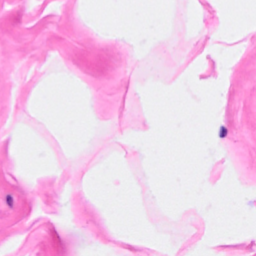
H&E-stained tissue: Breast